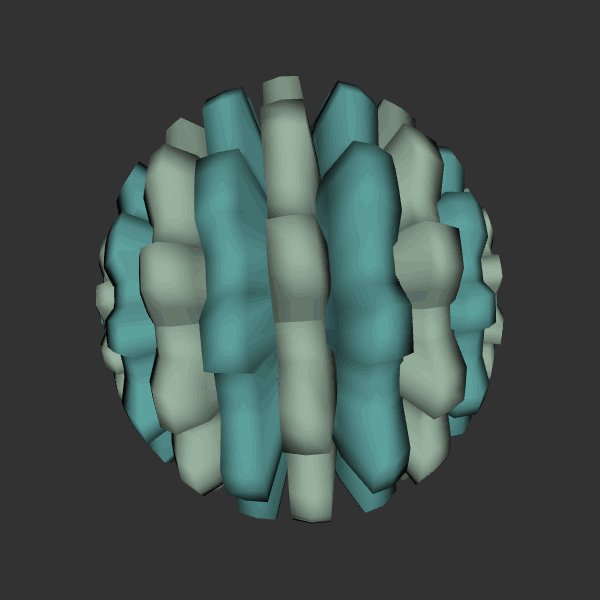
Background: dark